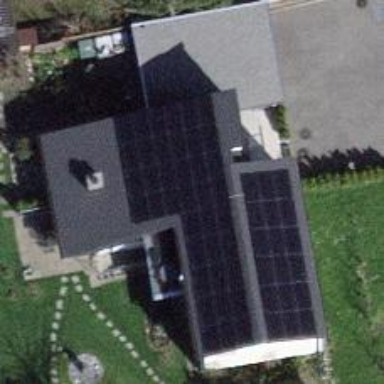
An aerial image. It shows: Solar power generator.